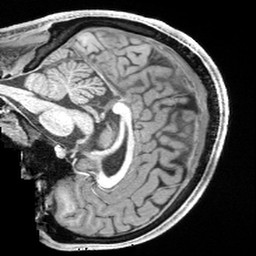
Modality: T1w
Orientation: sagittal